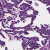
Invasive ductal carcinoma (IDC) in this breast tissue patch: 1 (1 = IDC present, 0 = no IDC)